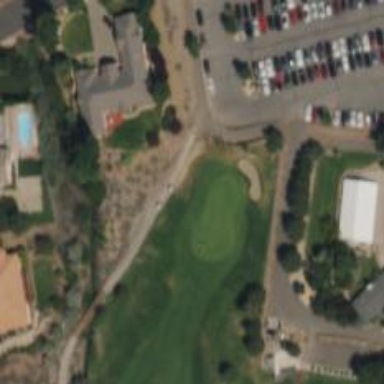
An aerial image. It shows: Service road designated as golf cart path.